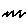
Label: zigzag